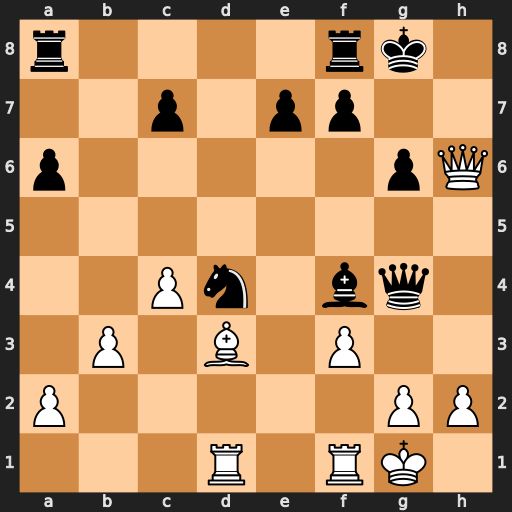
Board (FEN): r4rk1/2p1pp2/p5pQ/8/2Pn1bq1/1P1B1P2/P5PP/3R1RK1
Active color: w
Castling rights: -
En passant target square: -
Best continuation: Qxf8+ Rxf8 fxg4